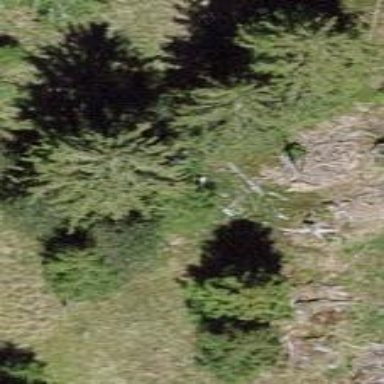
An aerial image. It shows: Beautiful woodland area.